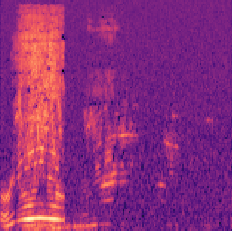
Sound class: Chainsaw